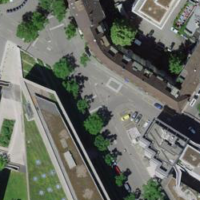
EUNIS habitat code: 54
Species observed at this site:
Chelidonium majus
Achillea millefolium